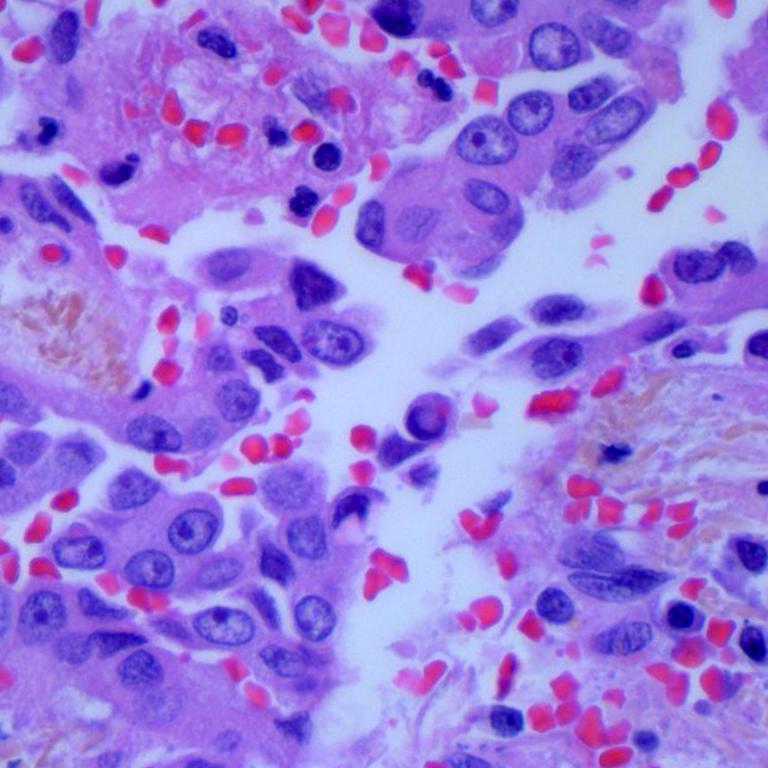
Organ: lung
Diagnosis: adenocarcinomas